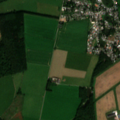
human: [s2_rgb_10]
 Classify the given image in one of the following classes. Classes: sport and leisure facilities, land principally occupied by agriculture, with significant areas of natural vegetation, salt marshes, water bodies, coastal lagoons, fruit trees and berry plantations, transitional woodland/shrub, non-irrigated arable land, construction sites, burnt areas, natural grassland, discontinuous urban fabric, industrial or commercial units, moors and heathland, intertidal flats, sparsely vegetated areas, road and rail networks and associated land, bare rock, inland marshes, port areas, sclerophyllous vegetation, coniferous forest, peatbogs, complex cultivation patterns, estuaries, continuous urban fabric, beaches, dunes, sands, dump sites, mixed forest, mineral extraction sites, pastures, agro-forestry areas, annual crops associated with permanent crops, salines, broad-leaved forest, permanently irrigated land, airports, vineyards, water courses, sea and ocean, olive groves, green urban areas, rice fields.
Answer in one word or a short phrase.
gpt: sport and leisure facilities, non-irrigated arable land, pastures, complex cultivation patterns, land principally occupied by agriculture, with significant areas of natural vegetation, mixed forest